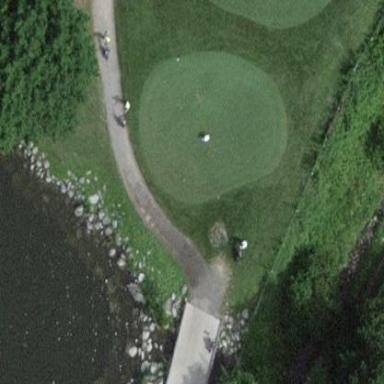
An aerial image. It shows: Grass area designated as golf tee.